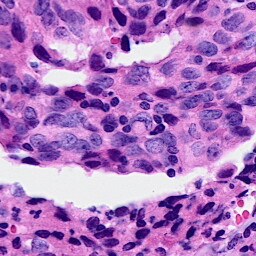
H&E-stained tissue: Breast